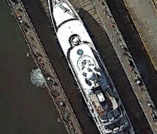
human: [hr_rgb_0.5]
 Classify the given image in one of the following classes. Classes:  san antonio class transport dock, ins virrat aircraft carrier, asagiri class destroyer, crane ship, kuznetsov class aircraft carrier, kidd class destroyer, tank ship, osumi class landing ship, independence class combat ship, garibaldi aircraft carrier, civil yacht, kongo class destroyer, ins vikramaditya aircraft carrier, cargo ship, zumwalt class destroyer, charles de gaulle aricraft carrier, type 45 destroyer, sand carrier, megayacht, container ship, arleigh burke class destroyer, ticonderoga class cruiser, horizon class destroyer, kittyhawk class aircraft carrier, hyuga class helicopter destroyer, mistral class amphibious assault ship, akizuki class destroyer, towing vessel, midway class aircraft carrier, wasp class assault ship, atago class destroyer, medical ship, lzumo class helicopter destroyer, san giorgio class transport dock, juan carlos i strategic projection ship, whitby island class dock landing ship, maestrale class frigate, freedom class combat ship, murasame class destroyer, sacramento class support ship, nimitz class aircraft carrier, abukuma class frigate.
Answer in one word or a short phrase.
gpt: Megayacht